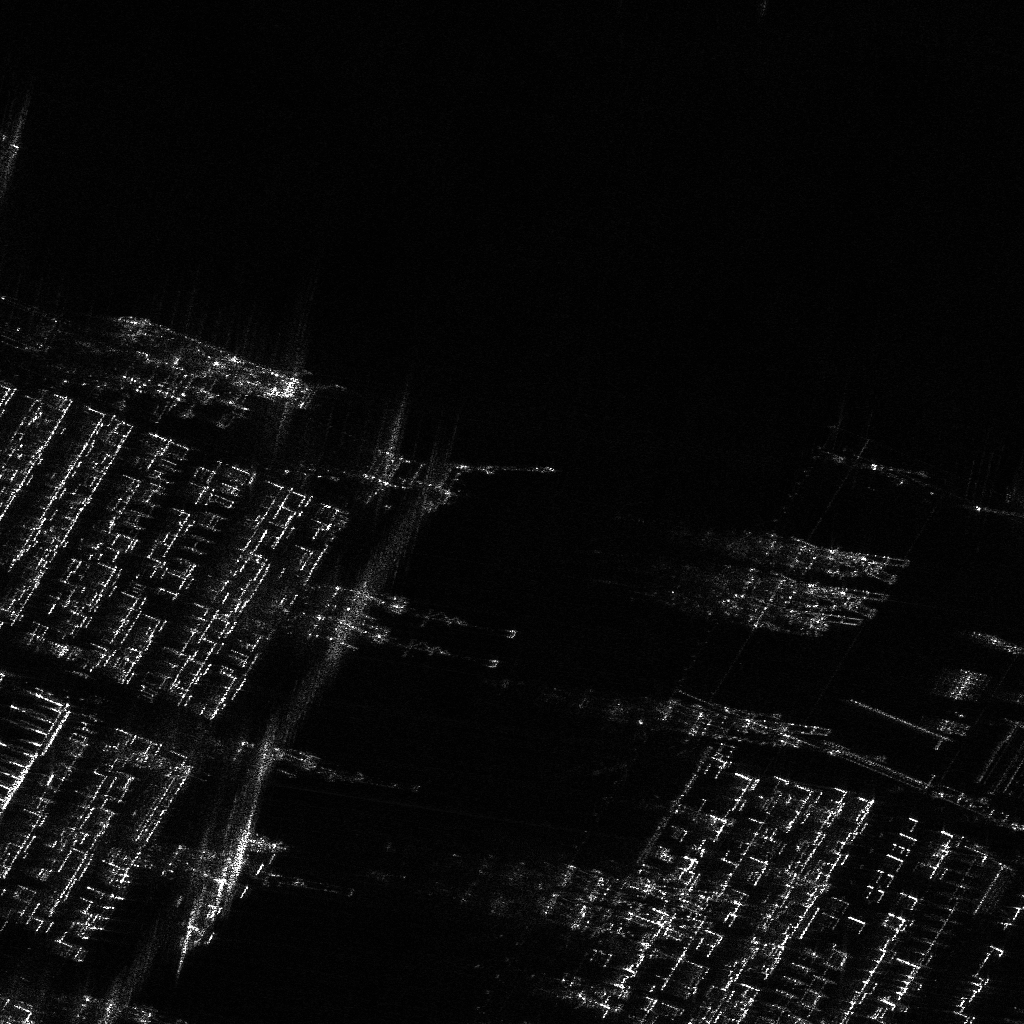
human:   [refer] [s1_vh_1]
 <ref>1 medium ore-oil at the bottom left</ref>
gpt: <box>[[19, 78, 22, 94, 27]]</box>